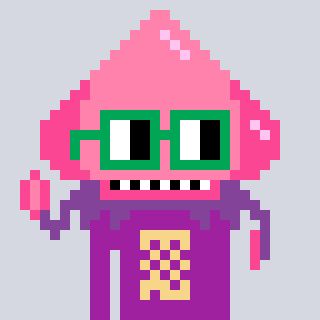
a pixel art character with square green glasses, a squid-shaped head and a magenta-colored body on a cool background